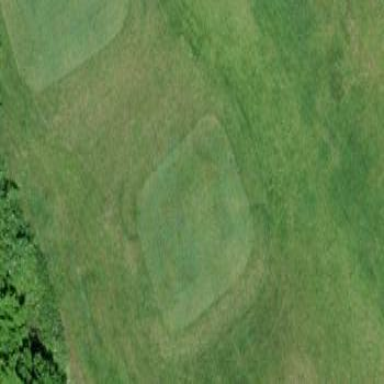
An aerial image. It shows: Grass area designated as golf tee.